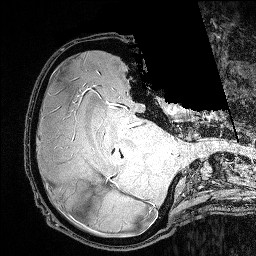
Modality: FLASH
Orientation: axial
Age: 25
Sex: male